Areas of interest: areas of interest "Guesthouse"
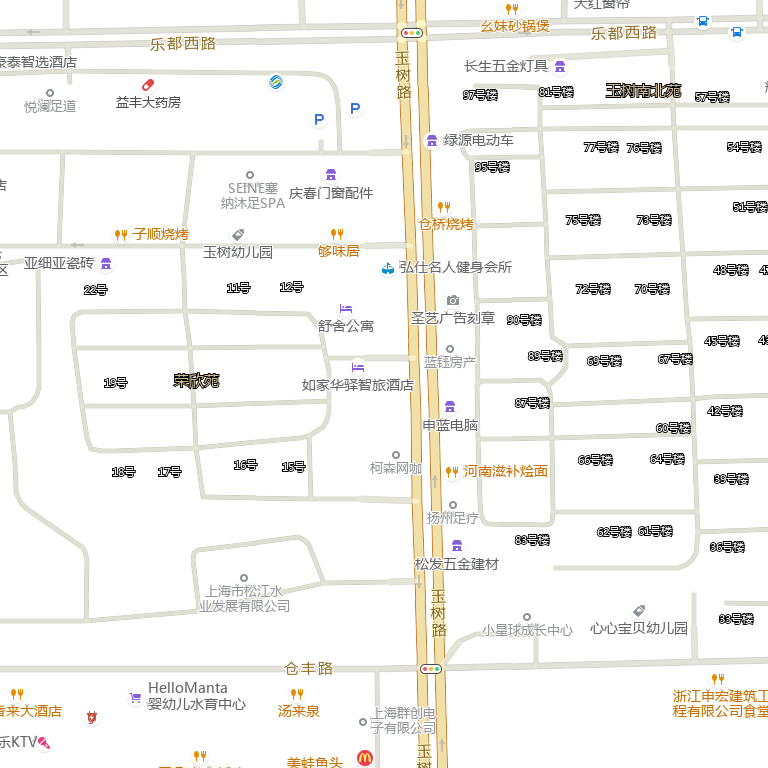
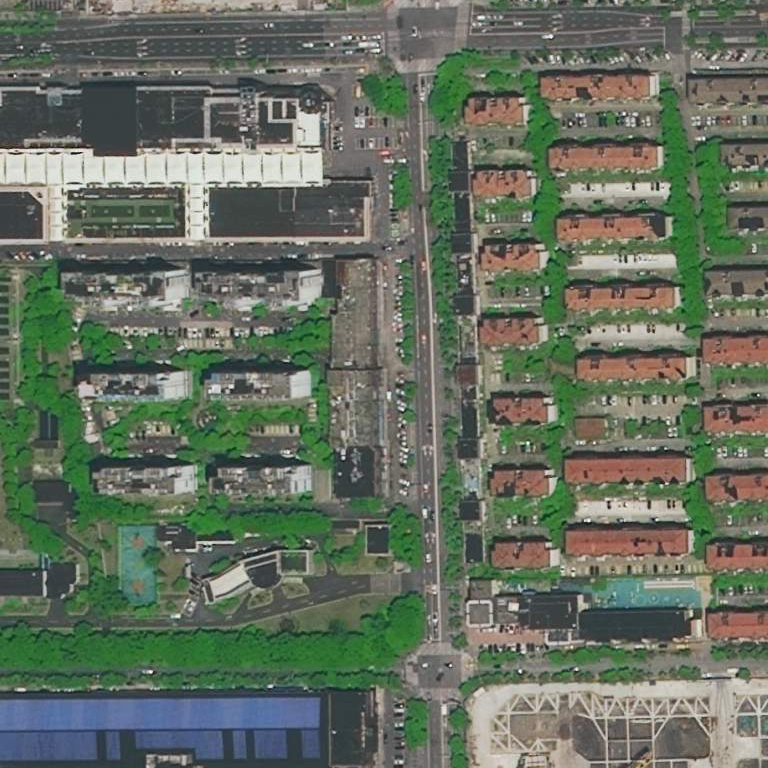